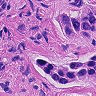
Metastatic tissue present: yes